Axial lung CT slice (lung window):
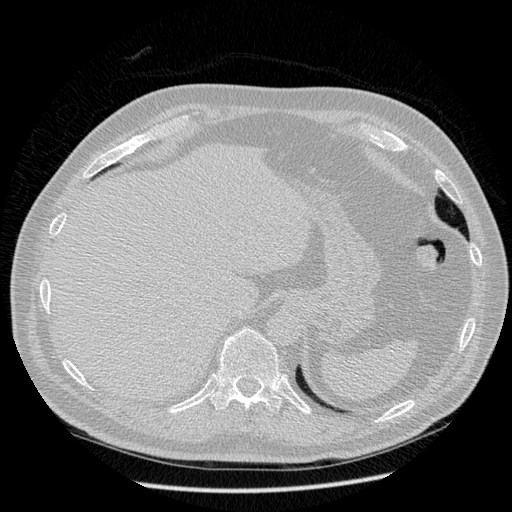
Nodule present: no